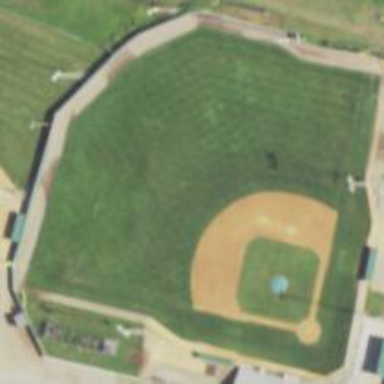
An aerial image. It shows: Baseball pitch for leisure land activities.